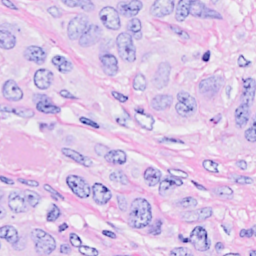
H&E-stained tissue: Breast